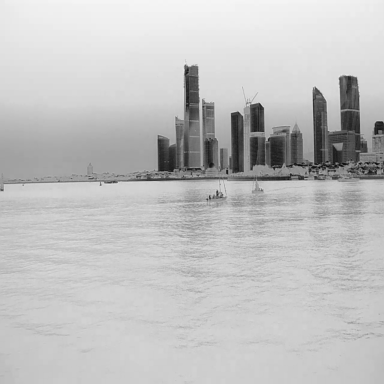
There are five sailboats in the infrared image.